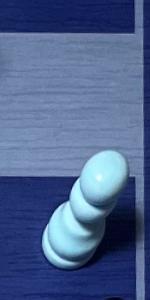
Label: Pawn_White